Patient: sex M, age 34
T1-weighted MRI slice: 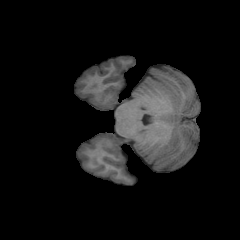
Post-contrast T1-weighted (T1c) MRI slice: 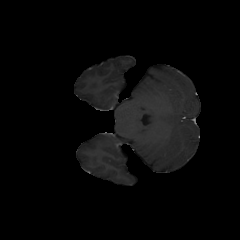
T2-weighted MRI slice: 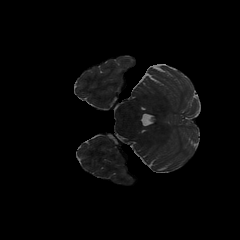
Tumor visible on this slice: no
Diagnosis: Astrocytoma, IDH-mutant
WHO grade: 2